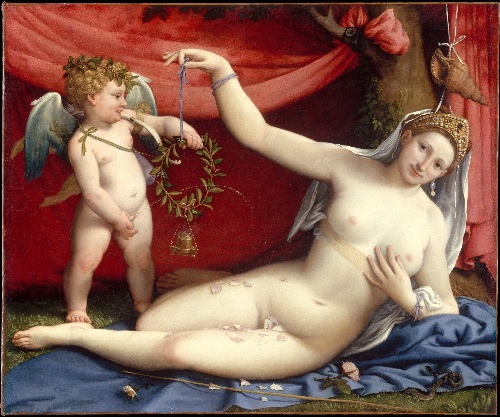
Title: Venus and Cupid
Artist: Lorenzo Lotto
Artist bio: Italian, Venice ca. 1480–1556 Loreto
Date: 1520s
Object type: Painting
Classification: Paintings
Medium: Oil on canvas
Dimensions: 36 3/8 x 43 7/8 in. (92.4 x 111.4 cm)
Department: European Paintings
Credit line: Purchase, Mrs. Charles Wrightsman Gift, in honor of Marietta Tree, 1986
Accession year: 1986
Repository: Metropolitan Museum of Art, New York, NY
Tags: Female Nudes|Cupid|Venus